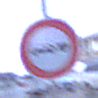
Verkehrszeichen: VerbotPersonenkraftwagenMitAnhaenger
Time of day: SunriseSunset
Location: Outdoor (Urban)
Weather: Overcast
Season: NotSpecified
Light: Natural